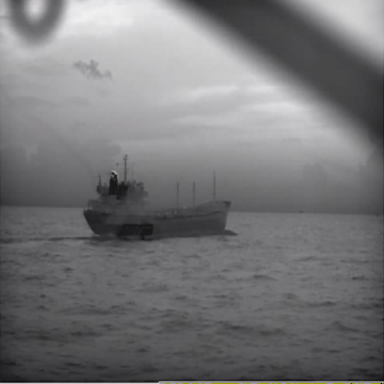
There is a liner in the infrared image.